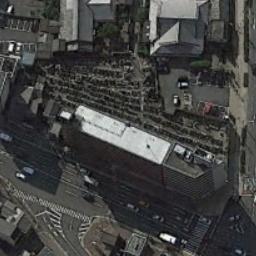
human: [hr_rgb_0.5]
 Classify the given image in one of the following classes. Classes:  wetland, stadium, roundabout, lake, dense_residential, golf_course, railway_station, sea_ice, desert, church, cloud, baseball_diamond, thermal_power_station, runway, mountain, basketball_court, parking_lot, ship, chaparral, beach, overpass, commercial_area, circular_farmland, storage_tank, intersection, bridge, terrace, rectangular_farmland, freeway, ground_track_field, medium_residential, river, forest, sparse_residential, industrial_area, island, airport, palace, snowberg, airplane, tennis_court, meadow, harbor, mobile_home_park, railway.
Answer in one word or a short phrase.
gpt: commercial_area